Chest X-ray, AP view. Patient: 26 years old, sex M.
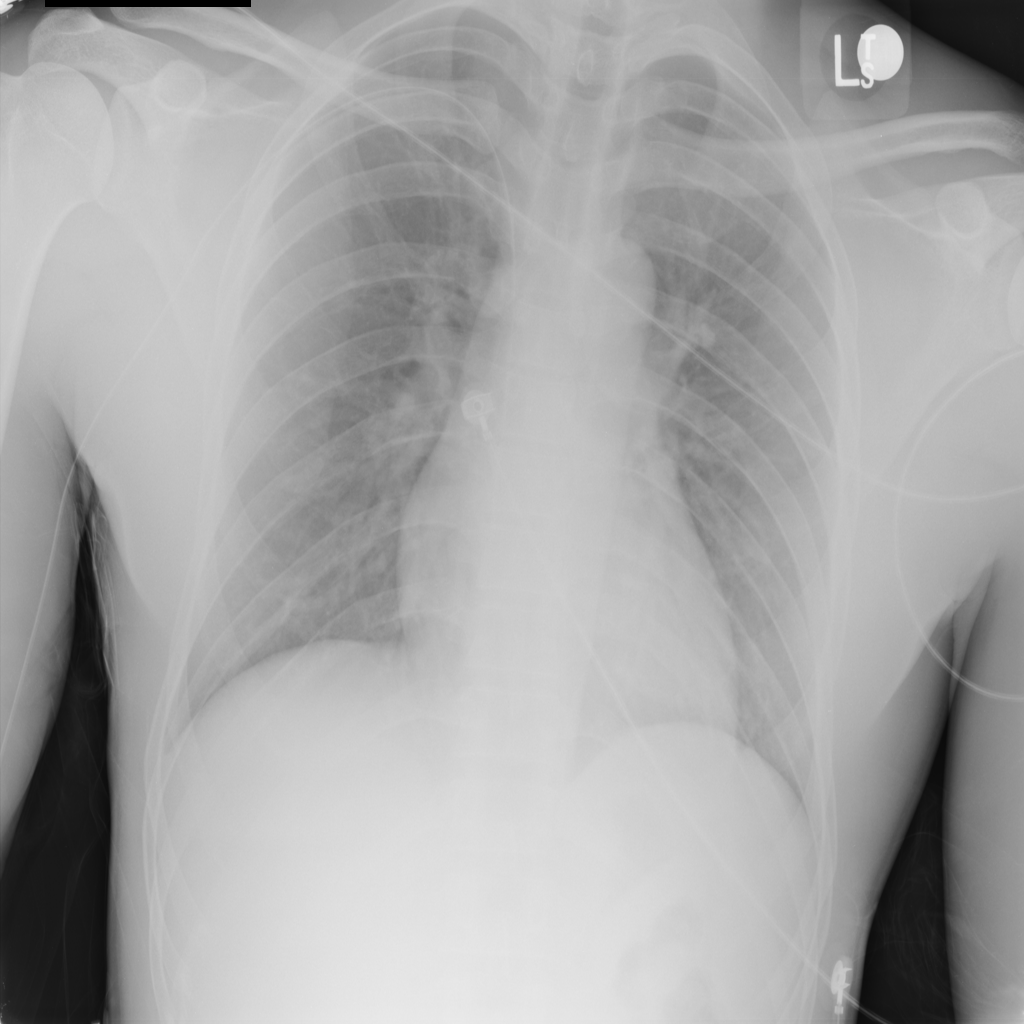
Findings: No Finding